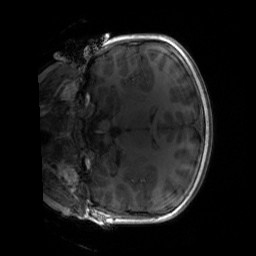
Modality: T1w
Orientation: coronal
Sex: female
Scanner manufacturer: siemens
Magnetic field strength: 3 T
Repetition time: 1.9 s
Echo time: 0.00243 s